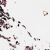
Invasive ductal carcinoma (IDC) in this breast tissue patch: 0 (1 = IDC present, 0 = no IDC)